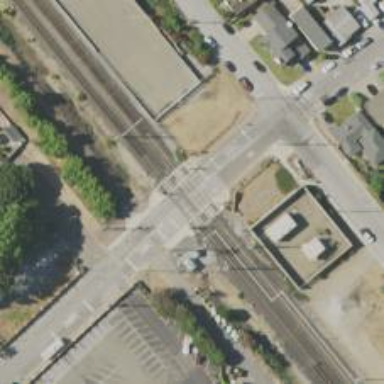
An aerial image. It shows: Level crossing along the railway.